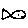
Label: fish